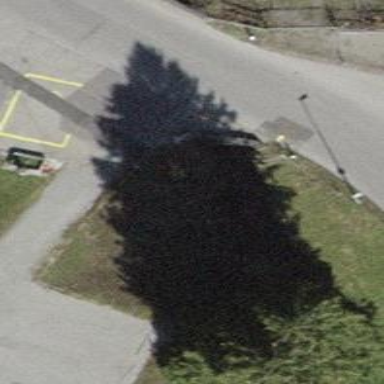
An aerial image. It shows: Bus stop with platform for public transport.